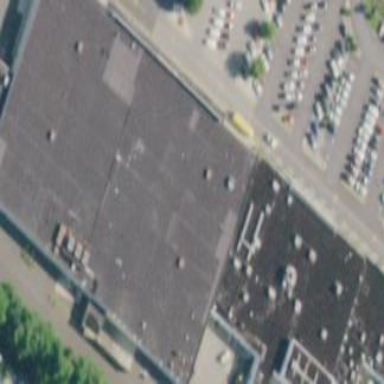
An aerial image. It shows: Retail building.